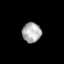
Tissue: prostate
Cell type: Epithelial cells
Senescence score: 0.3097
Nuclear area (px): 370
Mean DAPI intensity: 172.927